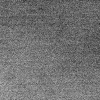
Atmospheric dust classification: dusty